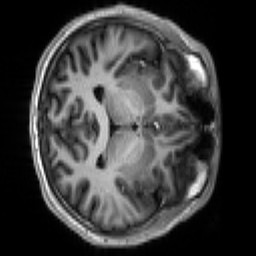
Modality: T1w
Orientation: axial
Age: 18
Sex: male
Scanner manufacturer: siemens
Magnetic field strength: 3 T
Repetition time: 2.3 s
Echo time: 0.00267 s